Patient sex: M
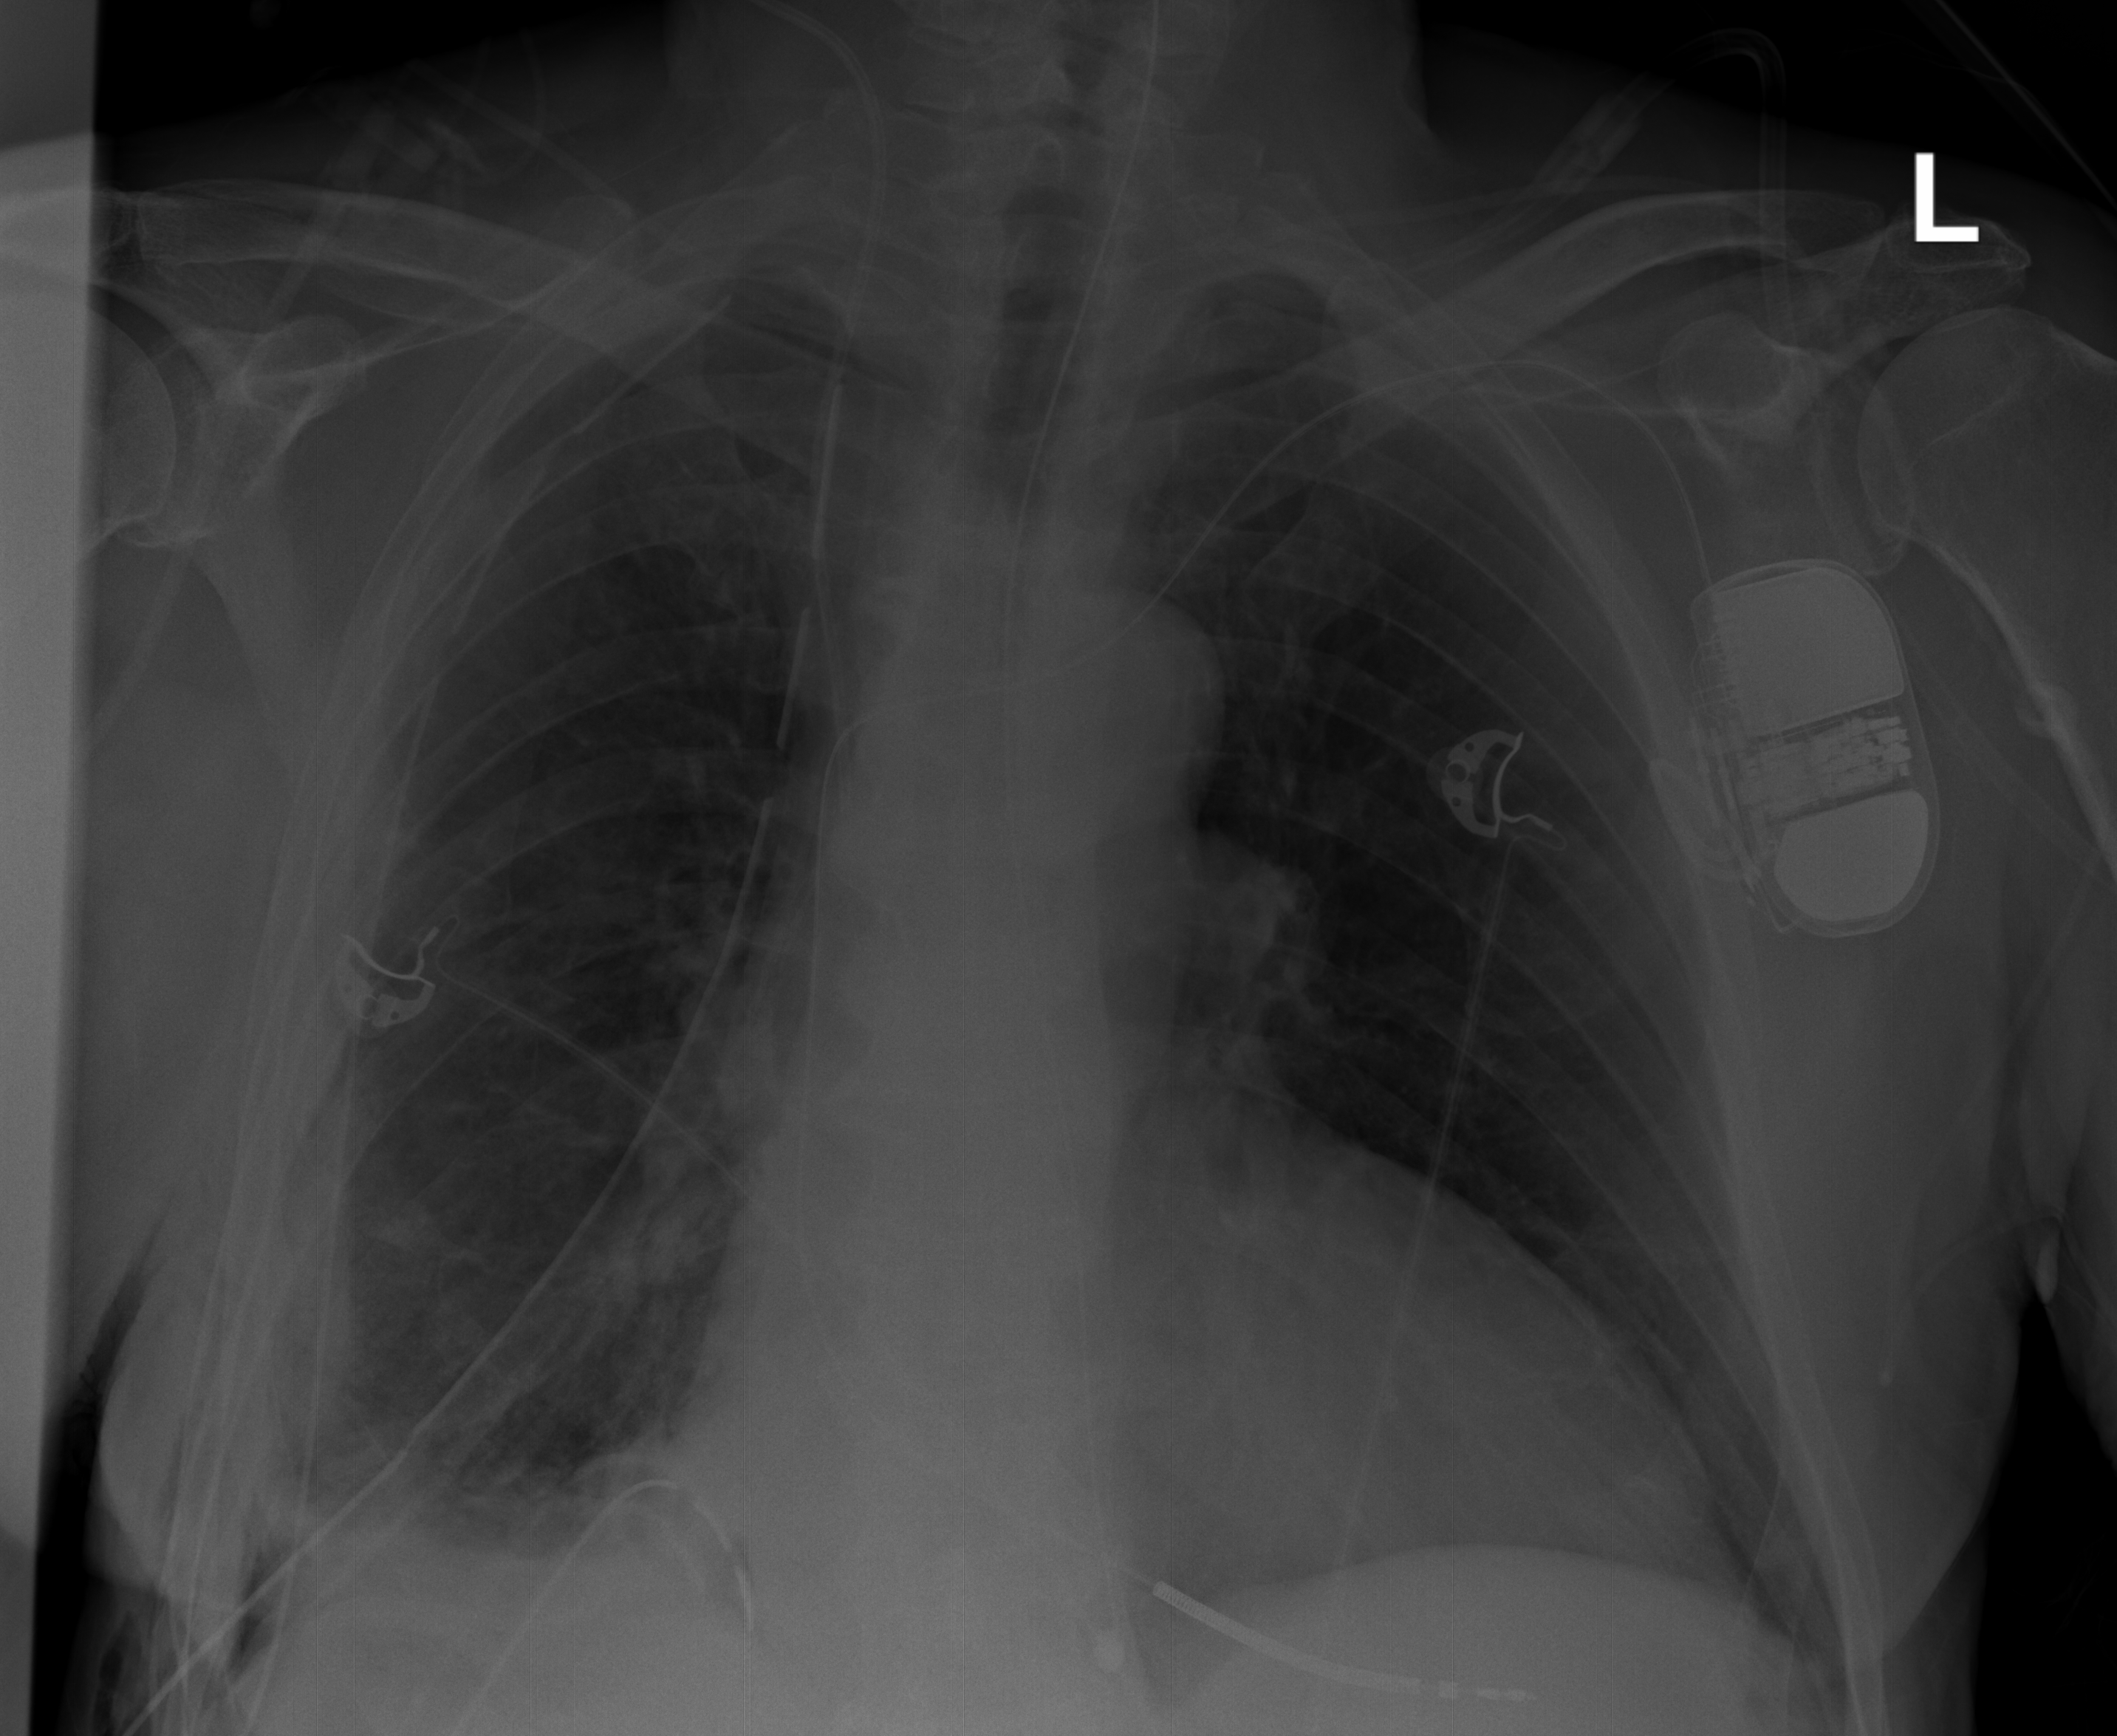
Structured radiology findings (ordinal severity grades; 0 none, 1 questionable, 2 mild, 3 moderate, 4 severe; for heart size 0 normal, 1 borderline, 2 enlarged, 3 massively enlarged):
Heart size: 0
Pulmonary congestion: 0
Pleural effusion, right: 2
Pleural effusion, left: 0
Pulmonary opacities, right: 0
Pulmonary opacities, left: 0
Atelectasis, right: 2
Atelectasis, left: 0